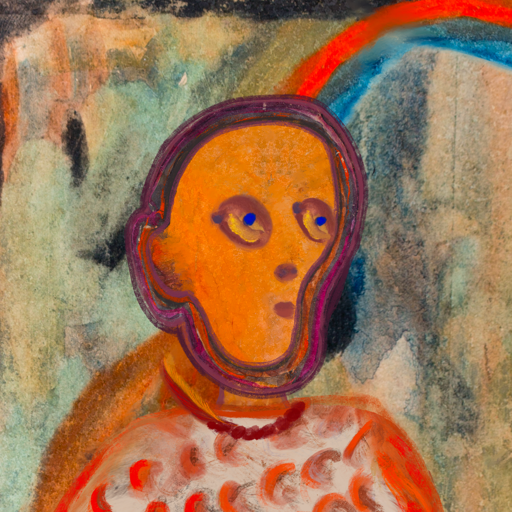
Background: Childish, Head And Neck Side: Hypocrite_w_Hair, Face Side: Mother_And_Son_Son, Bust: Rupkatha, Hair Side: Blank, Head Accessory: Blank, Second Necklace: Blank, Necklace: Pipe, Baby: Blank